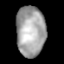
Tissue: lung
Cell type: Epithelial cells
Senescence score: 0.2341
Nuclear area (px): 1425
Mean DAPI intensity: 164.595